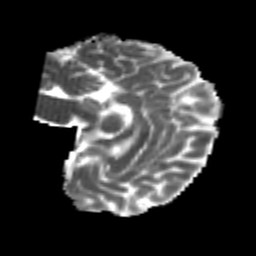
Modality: MD
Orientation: sagittal
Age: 21
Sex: female
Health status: healthy
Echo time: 0.074 s